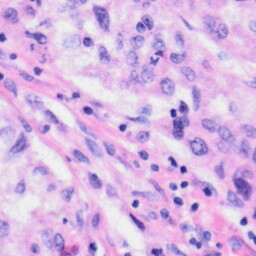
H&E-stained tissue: Liver